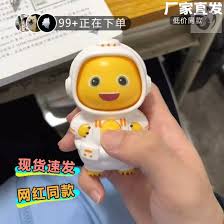
Label: nailong